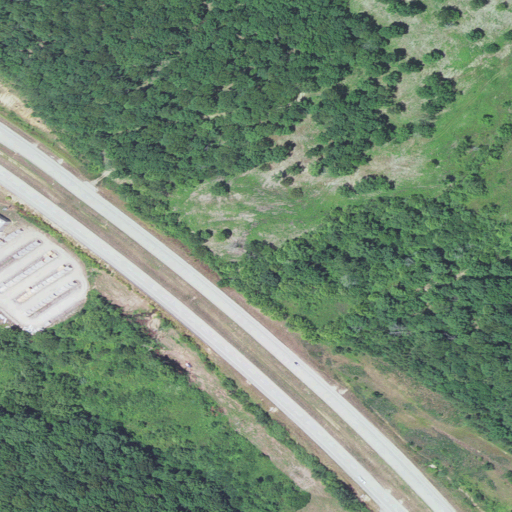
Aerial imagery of valley in Missouri named Mutton Hollow containing deciduous forest, medium intensity development, pasture, low intensity development, open development, barren land, shrub, grassland, and mixed forest